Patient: sex F, age 72
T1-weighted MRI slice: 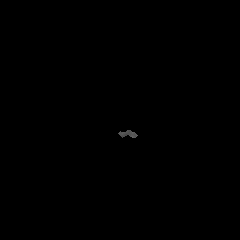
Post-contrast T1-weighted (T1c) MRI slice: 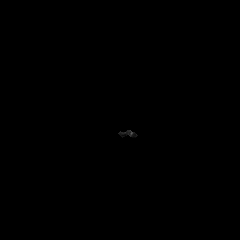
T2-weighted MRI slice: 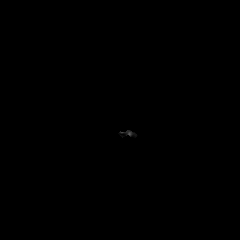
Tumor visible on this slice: no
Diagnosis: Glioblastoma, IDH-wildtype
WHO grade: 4